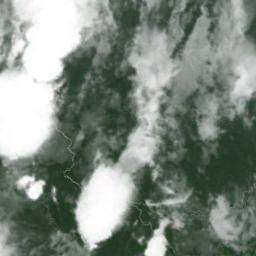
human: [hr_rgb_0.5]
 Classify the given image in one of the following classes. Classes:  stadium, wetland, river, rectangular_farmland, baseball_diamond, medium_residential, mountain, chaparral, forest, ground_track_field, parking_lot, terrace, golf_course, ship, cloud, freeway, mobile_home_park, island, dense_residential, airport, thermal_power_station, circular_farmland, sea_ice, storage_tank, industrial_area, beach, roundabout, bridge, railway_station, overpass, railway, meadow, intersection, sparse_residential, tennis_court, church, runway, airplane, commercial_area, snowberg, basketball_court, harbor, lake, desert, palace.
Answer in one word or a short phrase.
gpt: cloud